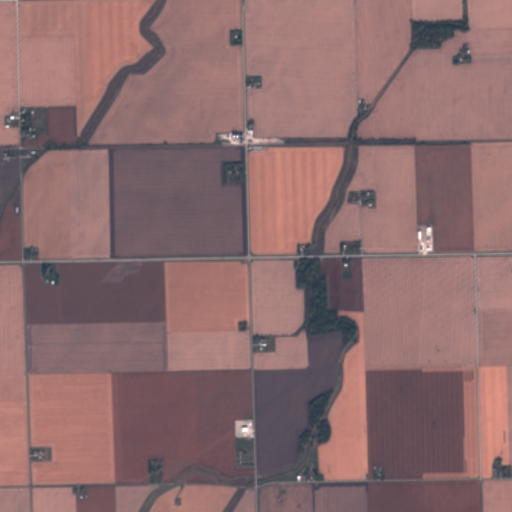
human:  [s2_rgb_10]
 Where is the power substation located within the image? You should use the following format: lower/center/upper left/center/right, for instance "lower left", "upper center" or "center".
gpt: The power substation is located in the lower center of the image.
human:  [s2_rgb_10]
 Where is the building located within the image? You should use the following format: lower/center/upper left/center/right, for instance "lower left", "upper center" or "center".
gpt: The building is located in the center right of the image.
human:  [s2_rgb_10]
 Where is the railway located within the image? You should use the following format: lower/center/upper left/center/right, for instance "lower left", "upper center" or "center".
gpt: The railway is located in the upper of the image.
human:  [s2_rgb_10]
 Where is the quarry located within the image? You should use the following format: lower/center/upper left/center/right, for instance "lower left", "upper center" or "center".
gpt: There is no quarry in the image.